A spectrogram of one vibration snapshot from a rotating bearing is shown (time on one axis, frequency on the other). Classify the bearing condition as one of: normal, inner_race, outer_race, ball.
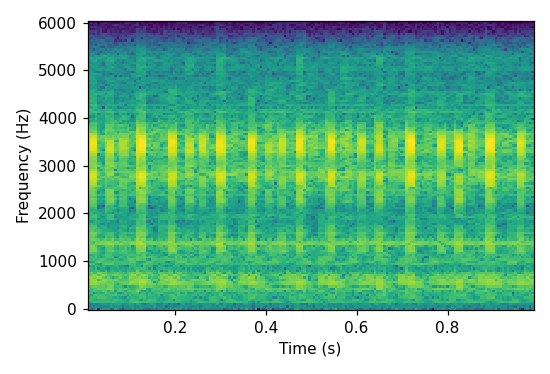
Answer: outer_race